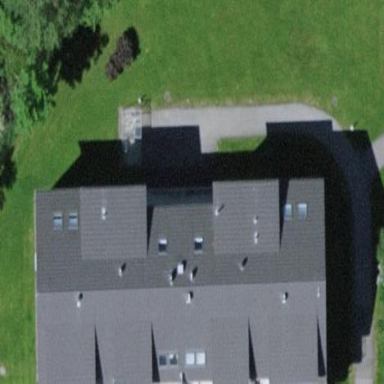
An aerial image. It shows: Residential building.